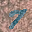
Label: 7